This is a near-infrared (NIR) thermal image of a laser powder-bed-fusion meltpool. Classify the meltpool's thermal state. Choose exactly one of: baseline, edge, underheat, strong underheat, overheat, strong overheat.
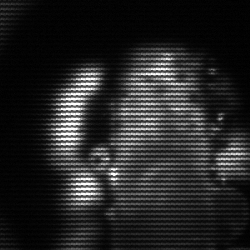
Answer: strong underheat